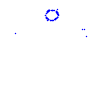
Particle: proton